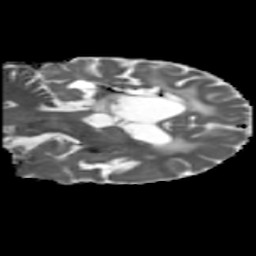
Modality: MD
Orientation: coronal
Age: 52
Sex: male
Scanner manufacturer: siemens
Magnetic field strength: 3 T
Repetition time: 5.47 s
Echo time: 0.0854 s